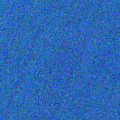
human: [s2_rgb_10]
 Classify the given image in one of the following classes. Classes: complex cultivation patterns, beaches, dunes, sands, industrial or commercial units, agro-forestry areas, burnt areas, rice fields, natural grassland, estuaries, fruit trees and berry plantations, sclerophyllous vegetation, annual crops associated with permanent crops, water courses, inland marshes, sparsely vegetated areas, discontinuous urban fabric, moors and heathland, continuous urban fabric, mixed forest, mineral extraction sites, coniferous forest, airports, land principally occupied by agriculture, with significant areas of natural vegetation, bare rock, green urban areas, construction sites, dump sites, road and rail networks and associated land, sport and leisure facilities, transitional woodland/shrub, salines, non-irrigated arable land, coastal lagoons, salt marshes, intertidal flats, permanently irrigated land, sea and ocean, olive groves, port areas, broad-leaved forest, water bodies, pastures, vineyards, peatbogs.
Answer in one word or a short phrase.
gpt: sea and ocean